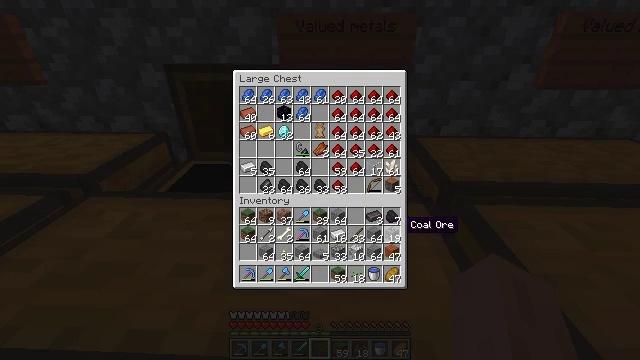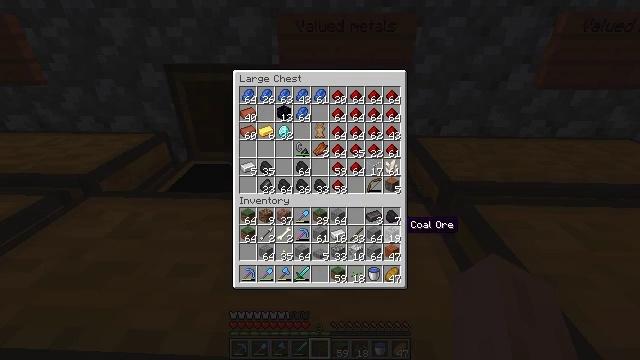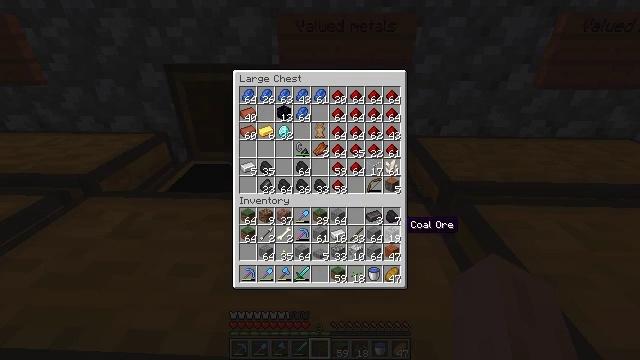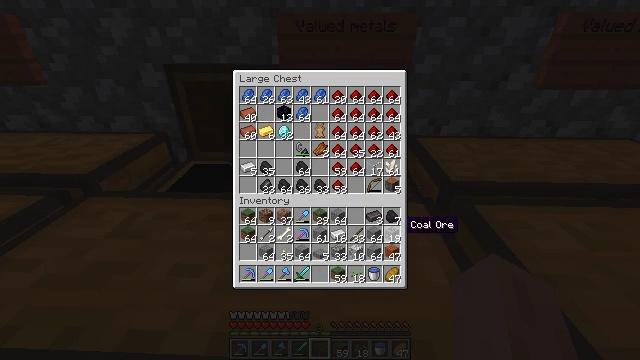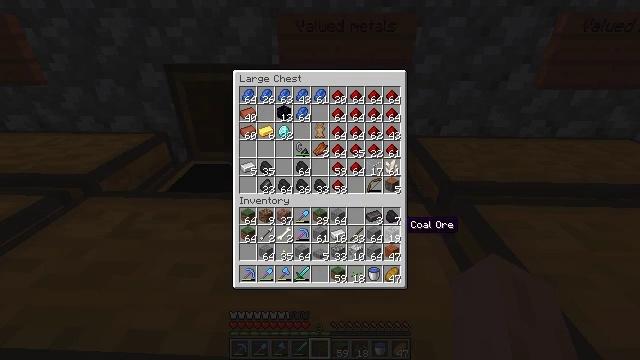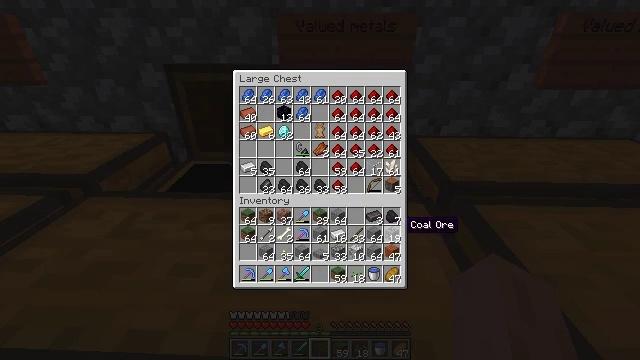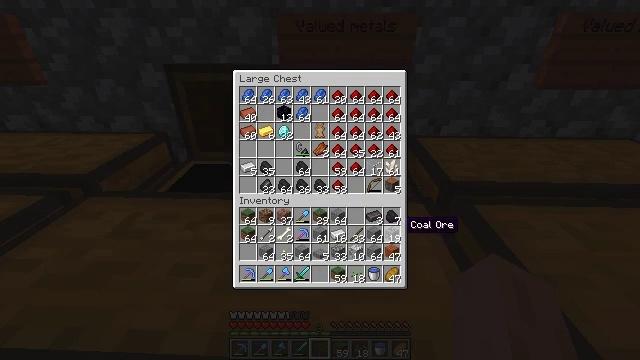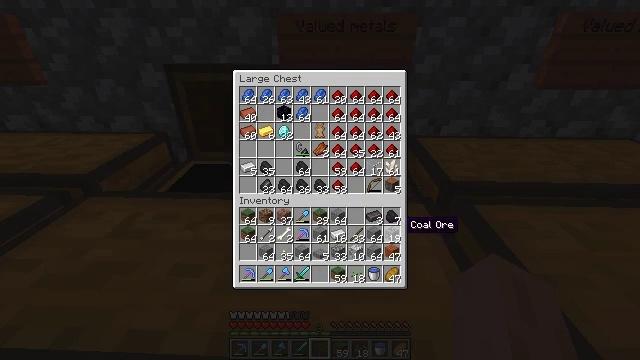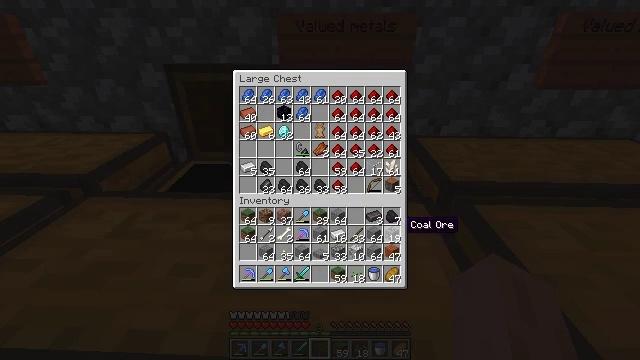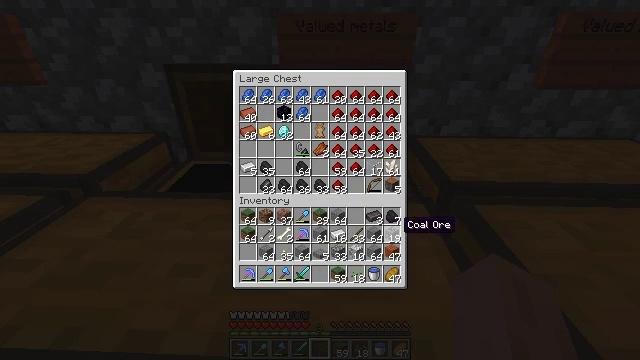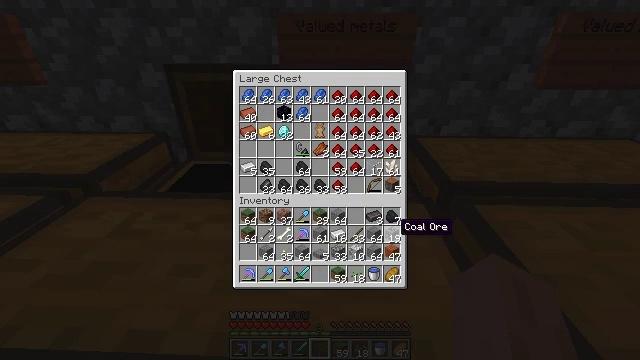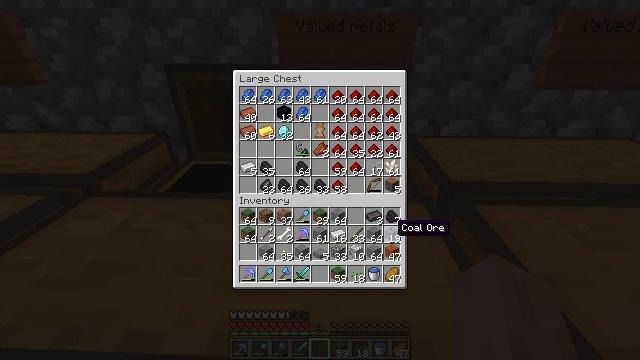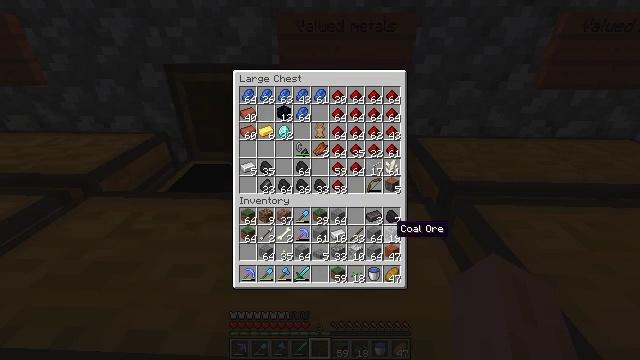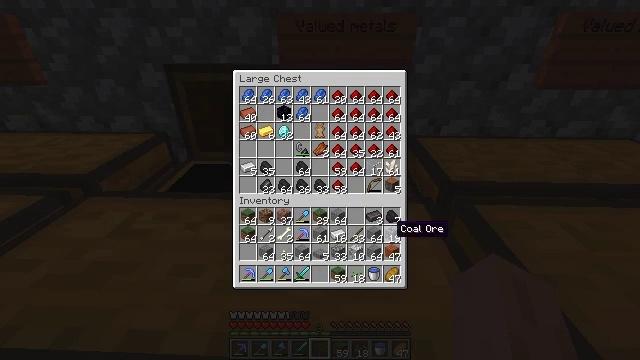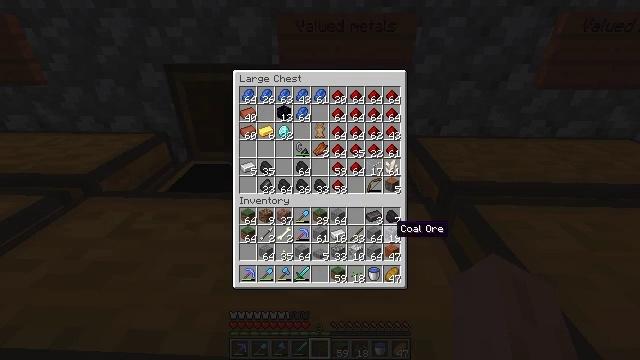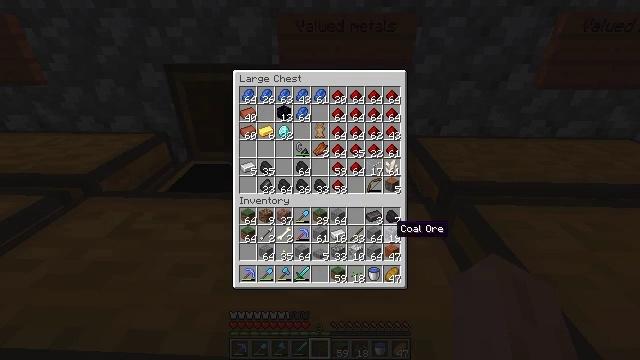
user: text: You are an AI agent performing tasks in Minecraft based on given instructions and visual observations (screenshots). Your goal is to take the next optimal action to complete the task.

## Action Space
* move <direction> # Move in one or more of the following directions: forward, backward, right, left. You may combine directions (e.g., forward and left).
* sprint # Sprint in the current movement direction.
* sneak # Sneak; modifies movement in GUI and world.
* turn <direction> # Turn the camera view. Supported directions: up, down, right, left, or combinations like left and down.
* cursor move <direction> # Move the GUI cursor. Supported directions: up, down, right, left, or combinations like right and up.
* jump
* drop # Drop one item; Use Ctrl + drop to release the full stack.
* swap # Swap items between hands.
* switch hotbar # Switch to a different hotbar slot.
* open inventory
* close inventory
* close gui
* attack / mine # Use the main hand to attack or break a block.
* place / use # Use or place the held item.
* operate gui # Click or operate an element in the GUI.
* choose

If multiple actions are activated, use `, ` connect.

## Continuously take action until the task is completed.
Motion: motion action
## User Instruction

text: Drop a grass block.
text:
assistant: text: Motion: no_op
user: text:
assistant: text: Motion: no_op
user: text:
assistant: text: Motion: no_op
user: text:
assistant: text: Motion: no_op
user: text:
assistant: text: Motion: no_op
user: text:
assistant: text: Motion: no_op
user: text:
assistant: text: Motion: no_op
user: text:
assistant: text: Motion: no_op
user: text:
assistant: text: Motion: no_op
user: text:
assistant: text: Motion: no_op
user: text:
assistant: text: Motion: no_op
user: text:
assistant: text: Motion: no_op
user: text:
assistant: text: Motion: no_op
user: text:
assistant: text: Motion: no_op
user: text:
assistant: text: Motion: no_op
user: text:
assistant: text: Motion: no_op
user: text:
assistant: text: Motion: no_op
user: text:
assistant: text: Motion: no_op
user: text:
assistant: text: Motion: operate gui
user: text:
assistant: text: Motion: operate gui
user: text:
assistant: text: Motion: operate gui
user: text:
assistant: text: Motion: cursor move left
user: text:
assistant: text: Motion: cursor move left and up
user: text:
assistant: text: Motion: cursor move left and up
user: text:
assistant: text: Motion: cursor move left and up
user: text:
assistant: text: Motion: cursor move left
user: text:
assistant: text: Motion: no_op
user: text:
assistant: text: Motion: no_op
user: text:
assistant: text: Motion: no_op
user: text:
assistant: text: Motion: no_op